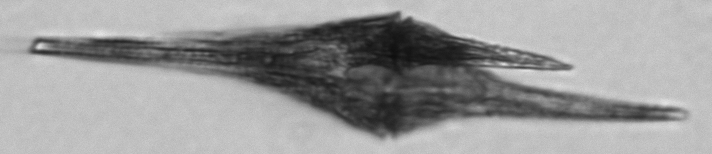
Label: Tripos_furca